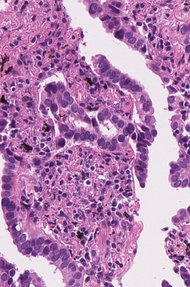
Tumor epithelial tissue: yes
Tumor-associated stroma tissue: yes
Normal tissue: no